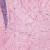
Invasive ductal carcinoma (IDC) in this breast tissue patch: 0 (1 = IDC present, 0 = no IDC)